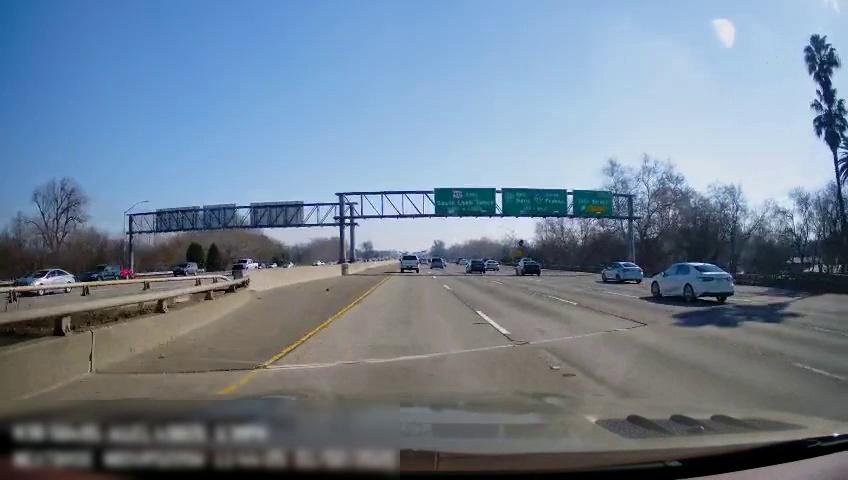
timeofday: Day
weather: Sunny
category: Drivable Space
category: Vehicles | Car
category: Vehicles | Truck
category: Vehicles | Car
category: Vehicles | SUV
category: Vehicles | SUV
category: Vehicles | Car
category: Vehicles | SUV
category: Vehicles | SUV
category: Drivable Space
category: Vehicles | Car
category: Vehicles | Car
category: Vehicles | Car
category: Vehicles | Car
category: Vehicles | Truck
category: Vehicles | Van
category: Vehicles | Car
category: Lanes | Current Lane
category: Lanes | Current Lane
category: Lanes | Alternate Lane
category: Lanes | Alternate Lane
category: Lanes | Alternate Lane
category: Traffic | Signs
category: Traffic | Signs
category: Traffic | Signs
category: Traffic | Signs
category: Traffic | Signs
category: Traffic | Signs